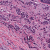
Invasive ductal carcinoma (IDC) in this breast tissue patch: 1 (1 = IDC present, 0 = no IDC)